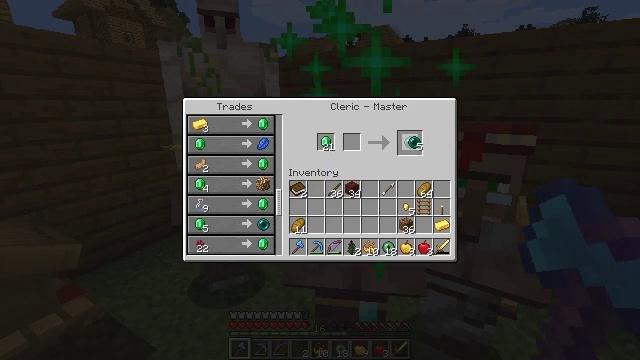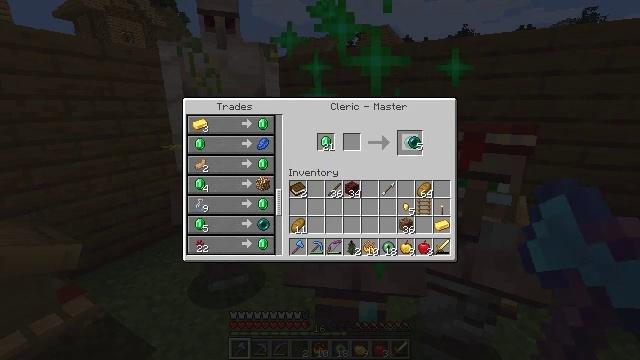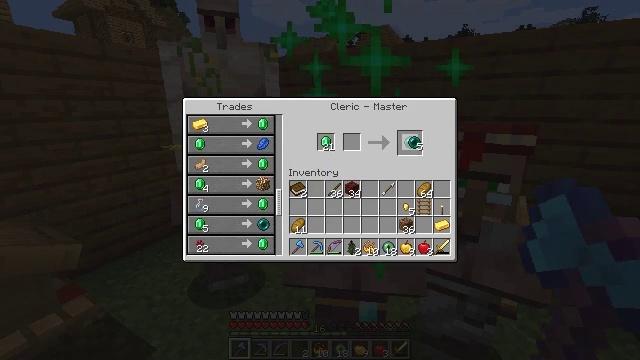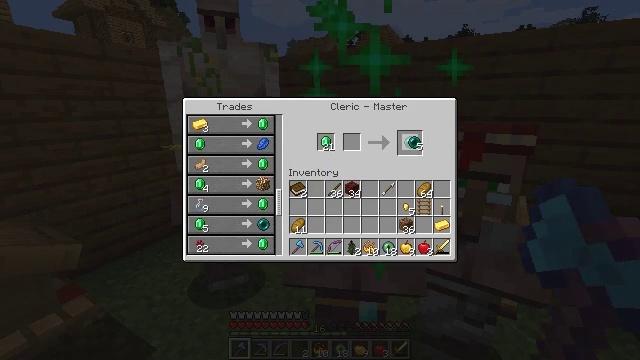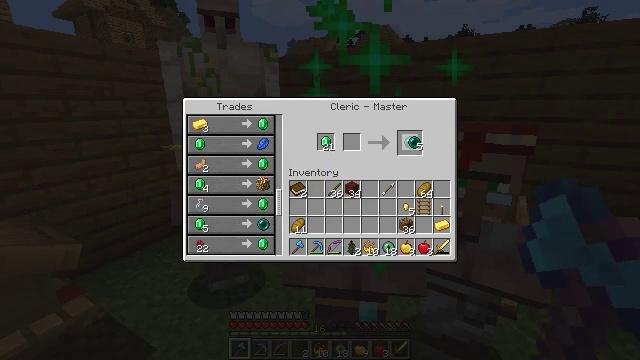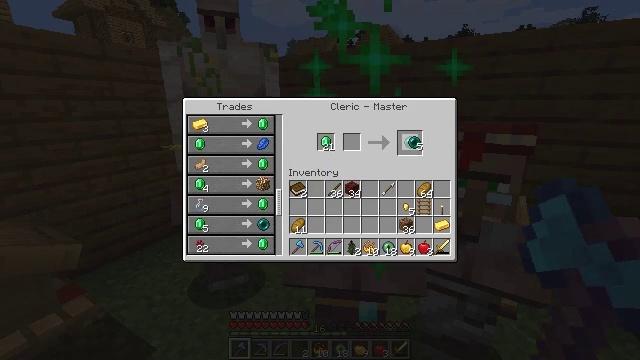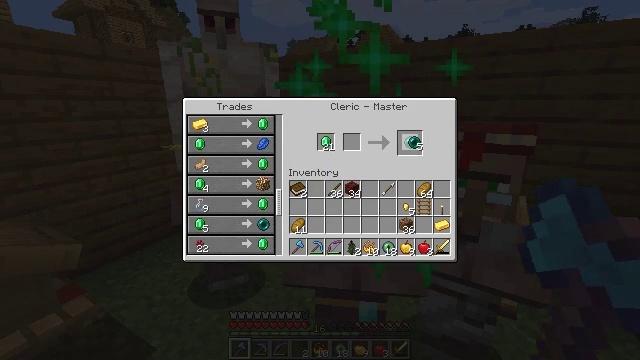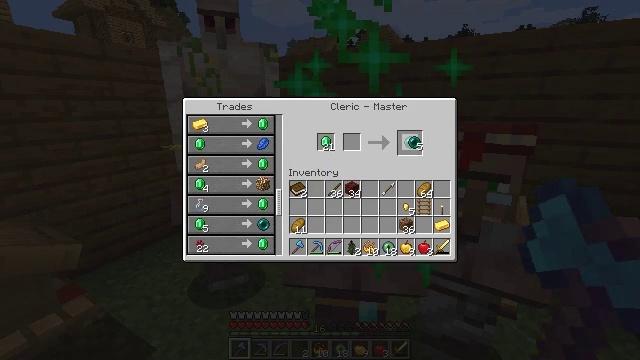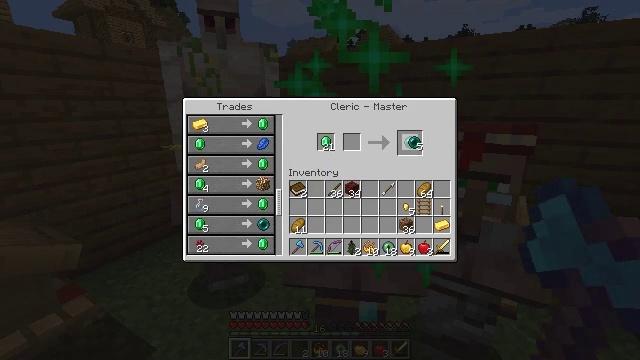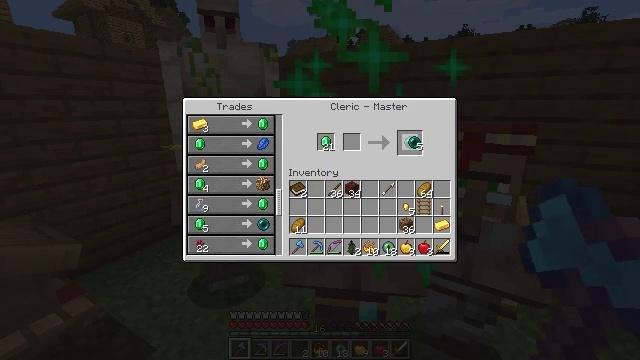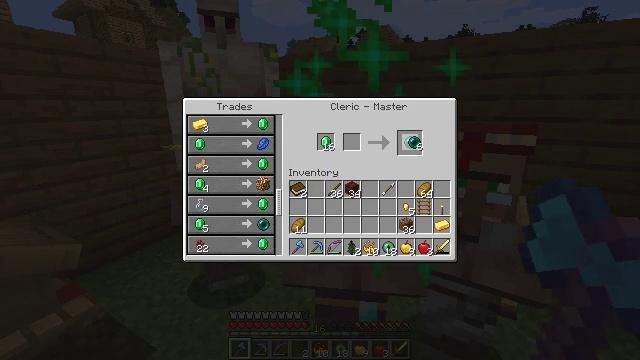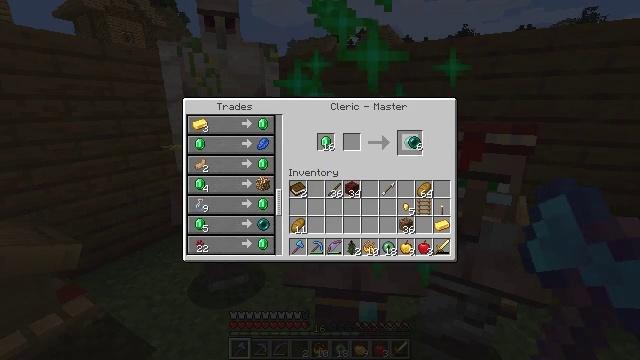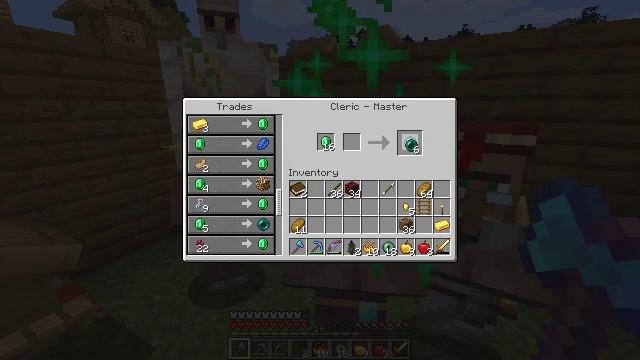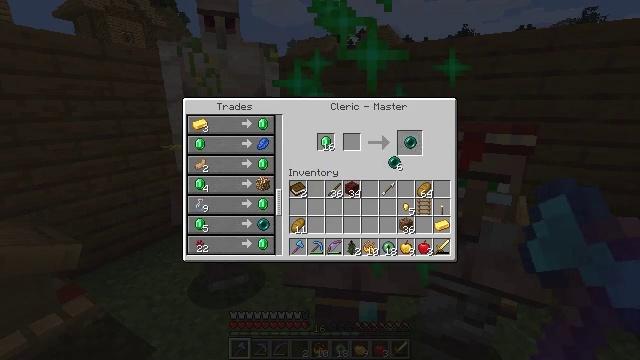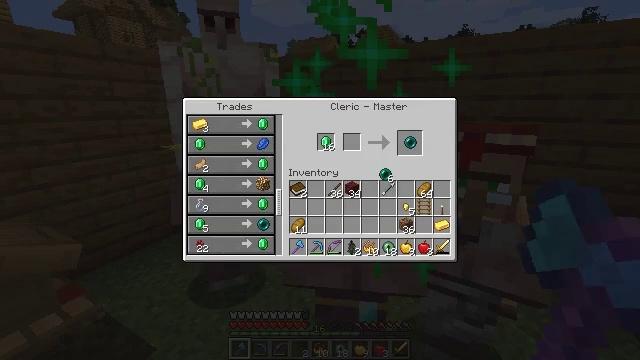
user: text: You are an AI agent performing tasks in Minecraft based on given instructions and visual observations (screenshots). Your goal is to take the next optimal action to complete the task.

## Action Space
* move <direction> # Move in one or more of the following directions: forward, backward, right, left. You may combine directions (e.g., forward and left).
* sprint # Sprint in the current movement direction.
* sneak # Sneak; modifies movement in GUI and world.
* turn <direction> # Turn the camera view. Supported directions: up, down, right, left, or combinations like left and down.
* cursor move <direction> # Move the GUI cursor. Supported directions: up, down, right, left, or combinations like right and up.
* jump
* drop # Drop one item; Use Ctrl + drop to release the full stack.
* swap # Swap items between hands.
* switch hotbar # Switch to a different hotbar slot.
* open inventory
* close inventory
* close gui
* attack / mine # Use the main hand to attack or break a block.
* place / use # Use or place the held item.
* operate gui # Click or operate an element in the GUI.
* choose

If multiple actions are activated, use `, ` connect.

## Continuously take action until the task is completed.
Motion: motion action
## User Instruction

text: Create an ender pearl.
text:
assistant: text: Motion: no_op
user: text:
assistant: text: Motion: no_op
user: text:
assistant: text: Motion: no_op
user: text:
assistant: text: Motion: no_op
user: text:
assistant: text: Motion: no_op
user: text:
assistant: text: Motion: no_op
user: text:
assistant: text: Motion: operate gui
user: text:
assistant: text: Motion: operate gui
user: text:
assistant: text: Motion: operate gui
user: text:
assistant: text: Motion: no_op
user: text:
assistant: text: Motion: no_op
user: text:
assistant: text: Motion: no_op
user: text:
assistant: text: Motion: cursor move left and down
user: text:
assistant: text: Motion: cursor move left and down
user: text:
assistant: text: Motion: no_op